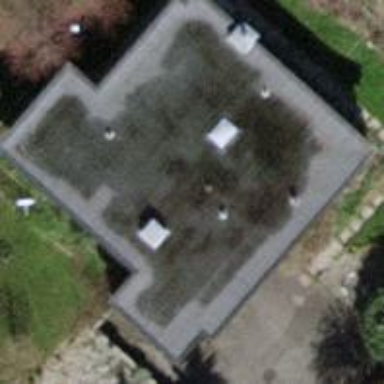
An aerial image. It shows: House with flat roof.